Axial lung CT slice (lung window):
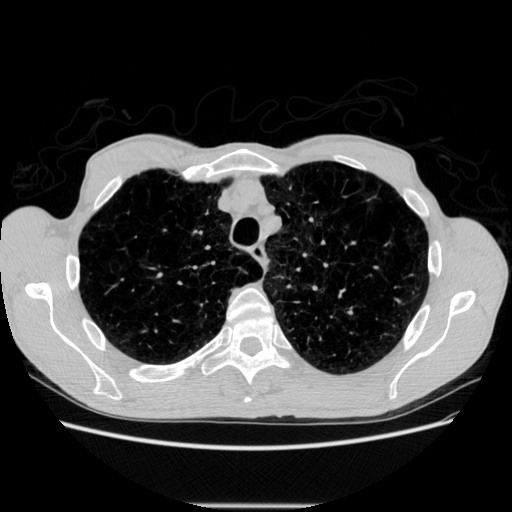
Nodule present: no